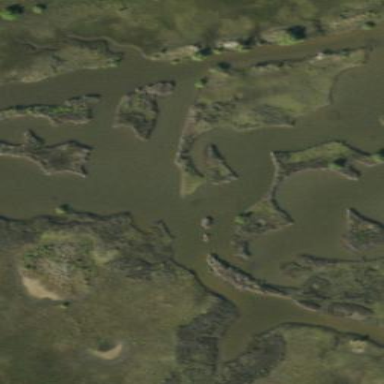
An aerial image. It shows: Wetland area.